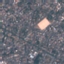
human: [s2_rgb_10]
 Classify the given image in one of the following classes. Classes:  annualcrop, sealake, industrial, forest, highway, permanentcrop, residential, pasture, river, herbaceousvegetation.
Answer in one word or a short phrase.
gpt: Residential